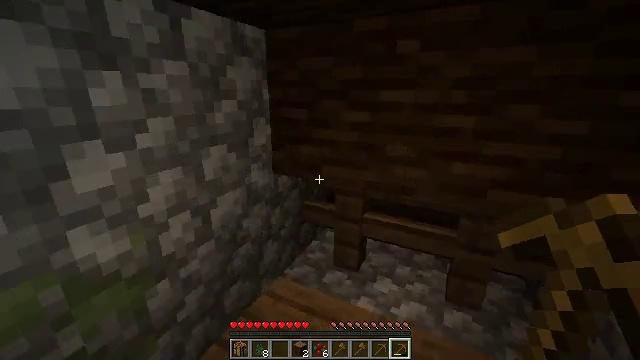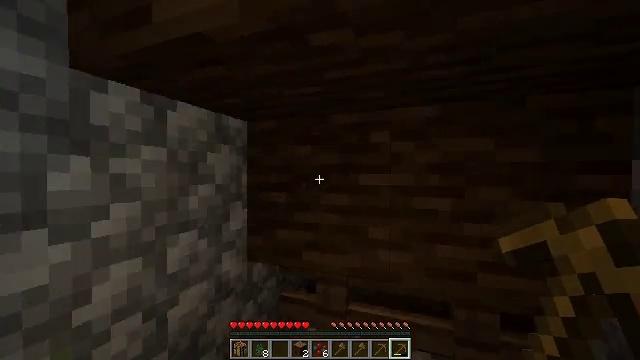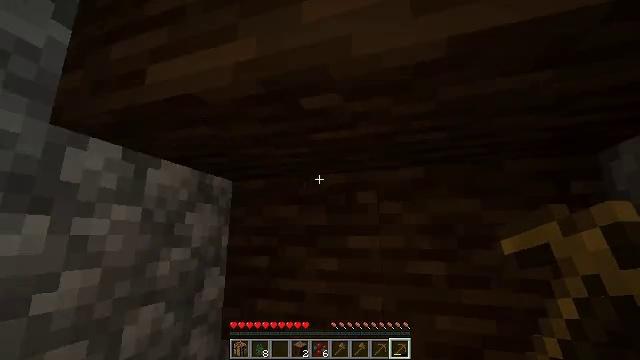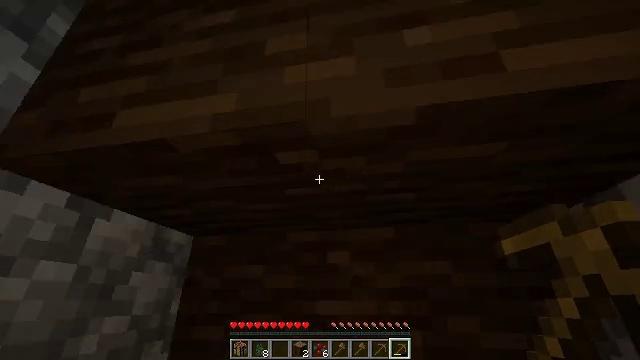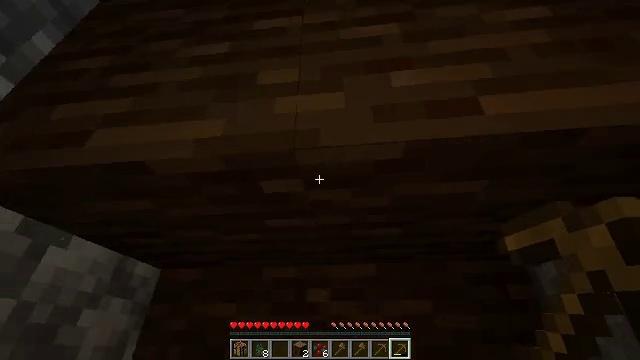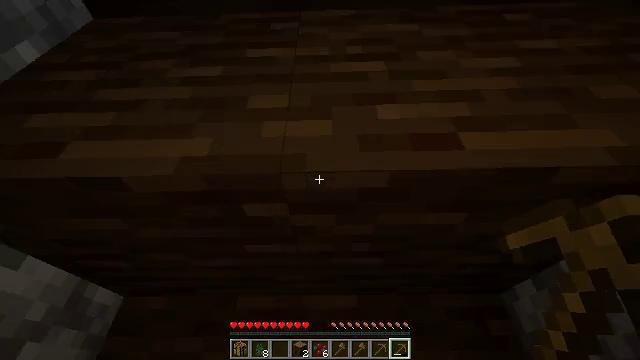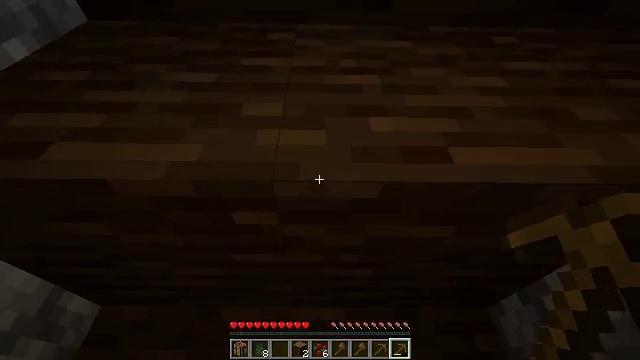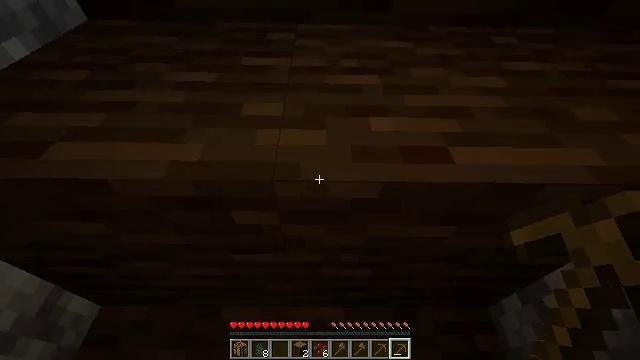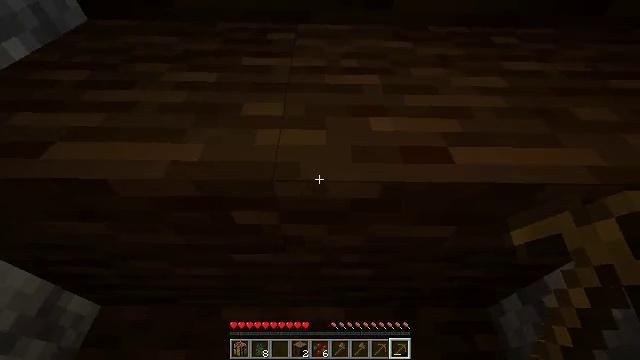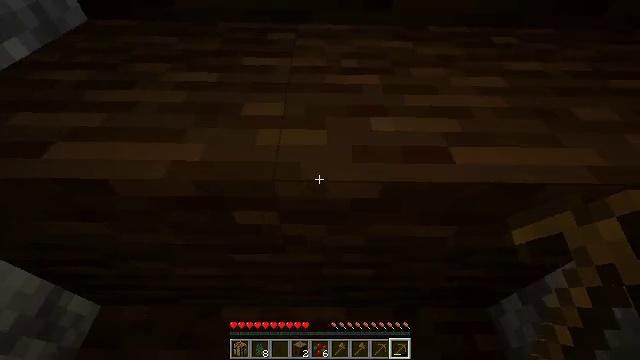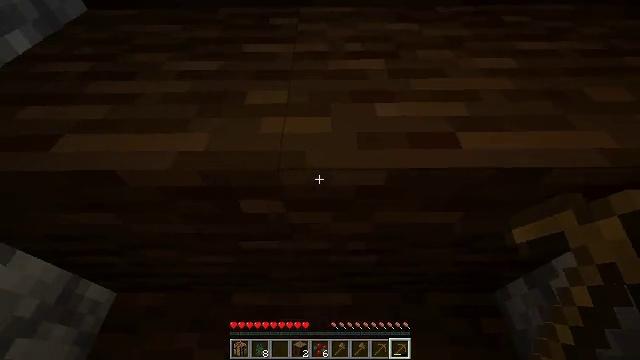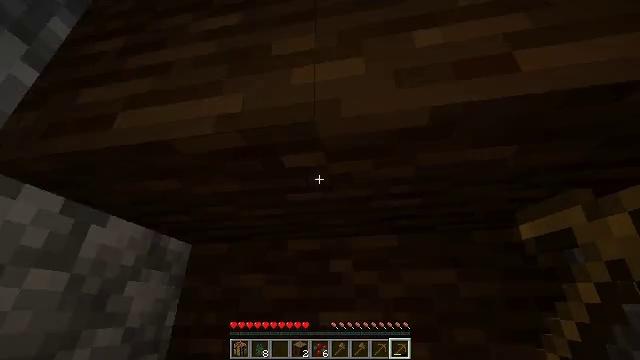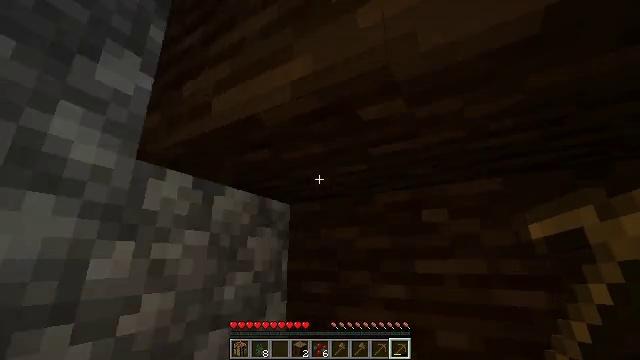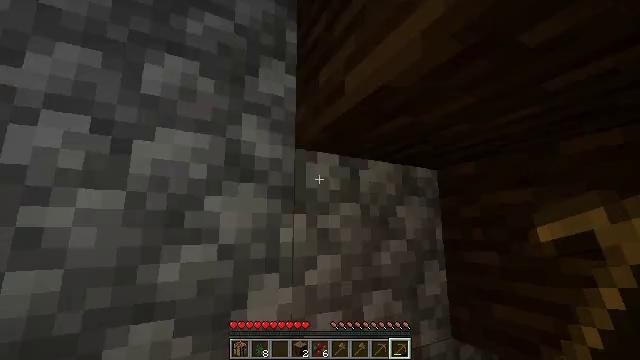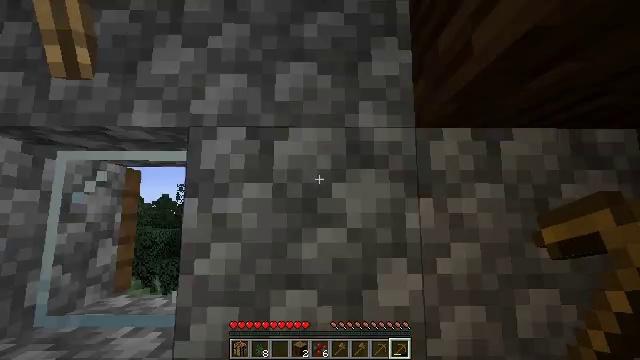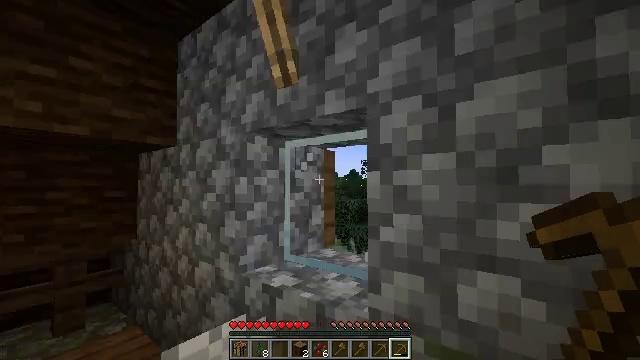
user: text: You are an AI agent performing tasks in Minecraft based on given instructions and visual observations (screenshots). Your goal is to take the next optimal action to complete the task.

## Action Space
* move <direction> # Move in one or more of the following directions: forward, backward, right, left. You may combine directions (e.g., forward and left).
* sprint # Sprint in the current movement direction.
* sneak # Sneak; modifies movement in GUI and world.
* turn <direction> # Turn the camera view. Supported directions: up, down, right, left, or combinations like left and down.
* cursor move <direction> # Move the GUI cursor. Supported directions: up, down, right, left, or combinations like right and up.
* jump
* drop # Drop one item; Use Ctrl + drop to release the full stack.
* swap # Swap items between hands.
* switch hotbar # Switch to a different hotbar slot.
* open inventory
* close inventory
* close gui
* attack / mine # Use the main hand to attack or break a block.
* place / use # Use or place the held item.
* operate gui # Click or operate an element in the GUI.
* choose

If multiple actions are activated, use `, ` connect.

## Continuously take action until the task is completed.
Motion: motion action
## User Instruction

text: Break the spruce leaves to clear the area.
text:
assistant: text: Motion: turn right and up
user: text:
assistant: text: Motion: turn right and up
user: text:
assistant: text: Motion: turn right and up
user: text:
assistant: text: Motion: turn right and up
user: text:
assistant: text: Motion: turn right and up
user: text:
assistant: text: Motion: turn right and up
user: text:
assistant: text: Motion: no_op
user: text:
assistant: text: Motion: no_op
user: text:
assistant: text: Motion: no_op
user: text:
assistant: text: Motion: turn left and down
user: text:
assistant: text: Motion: turn left and down
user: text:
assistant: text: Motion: turn left and down
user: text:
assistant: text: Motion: turn left and down
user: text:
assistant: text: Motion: turn left and down
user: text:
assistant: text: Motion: turn left and down
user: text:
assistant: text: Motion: turn left and down
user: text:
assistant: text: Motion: turn left and down
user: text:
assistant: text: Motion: turn left and down
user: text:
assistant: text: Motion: turn left and down
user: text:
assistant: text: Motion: turn left and down
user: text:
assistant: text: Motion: no_op
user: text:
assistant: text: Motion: turn left
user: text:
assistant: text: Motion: turn left
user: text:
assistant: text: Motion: turn left and down
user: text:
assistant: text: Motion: turn left and down
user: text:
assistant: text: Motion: turn left and up
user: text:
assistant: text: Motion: turn left and up
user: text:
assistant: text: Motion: turn left and up
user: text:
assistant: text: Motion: move forward
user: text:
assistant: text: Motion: move forward, turn left